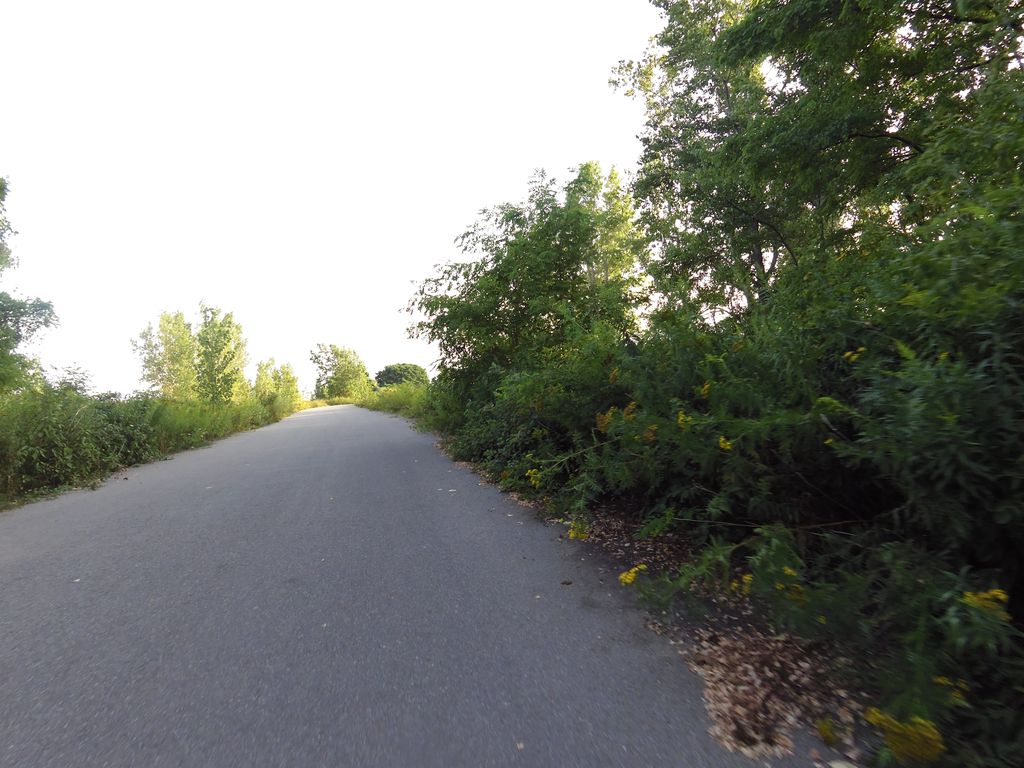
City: toronto